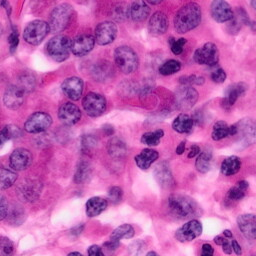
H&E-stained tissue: Pancreatic